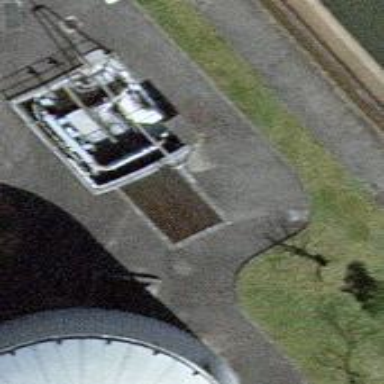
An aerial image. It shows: Image of wastewater.